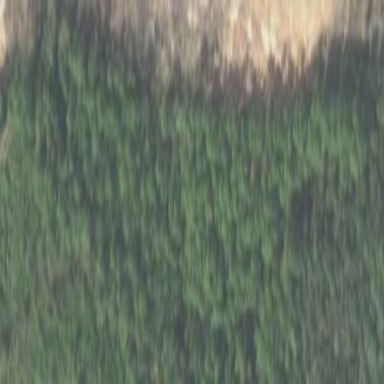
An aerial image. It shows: Woodland with needle-leaved trees.